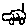
Label: car